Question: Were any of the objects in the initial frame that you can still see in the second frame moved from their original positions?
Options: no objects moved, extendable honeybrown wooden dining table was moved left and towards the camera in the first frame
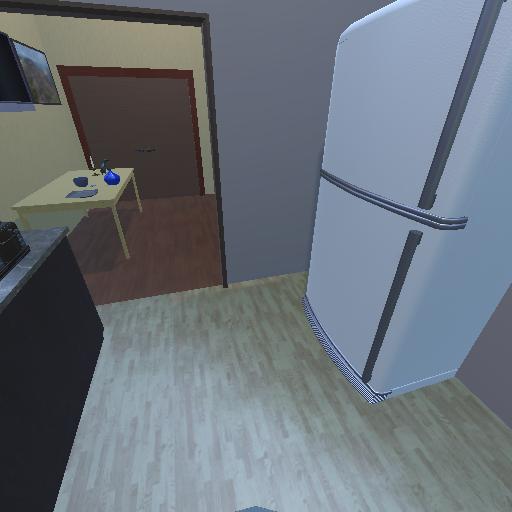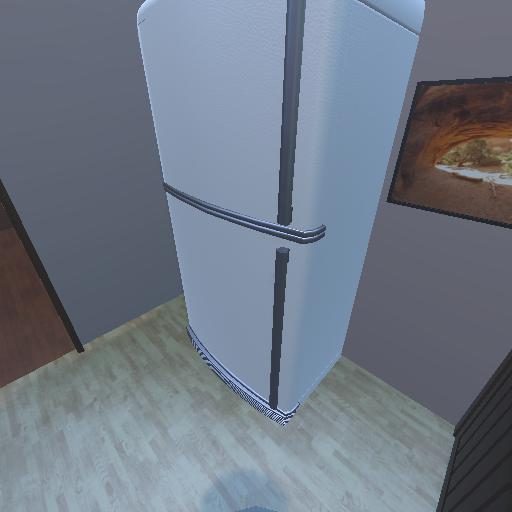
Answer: no objects moved